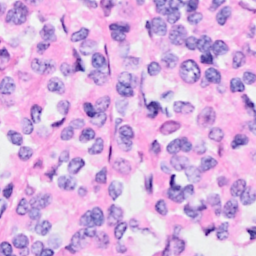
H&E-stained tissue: Breast